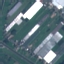
Label: Industrial